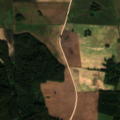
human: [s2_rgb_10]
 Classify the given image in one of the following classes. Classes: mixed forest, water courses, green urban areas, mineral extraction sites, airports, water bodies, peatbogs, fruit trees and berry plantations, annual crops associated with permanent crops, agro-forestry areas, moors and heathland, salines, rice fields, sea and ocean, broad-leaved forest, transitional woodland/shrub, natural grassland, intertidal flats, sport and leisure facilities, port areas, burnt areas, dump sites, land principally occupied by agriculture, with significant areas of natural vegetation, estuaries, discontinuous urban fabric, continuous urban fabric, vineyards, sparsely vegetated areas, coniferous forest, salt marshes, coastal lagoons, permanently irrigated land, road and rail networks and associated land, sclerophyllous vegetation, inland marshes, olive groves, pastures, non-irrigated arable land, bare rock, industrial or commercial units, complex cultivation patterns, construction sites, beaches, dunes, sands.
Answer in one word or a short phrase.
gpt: non-irrigated arable land, land principally occupied by agriculture, with significant areas of natural vegetation, broad-leaved forest, coniferous forest, transitional woodland/shrub